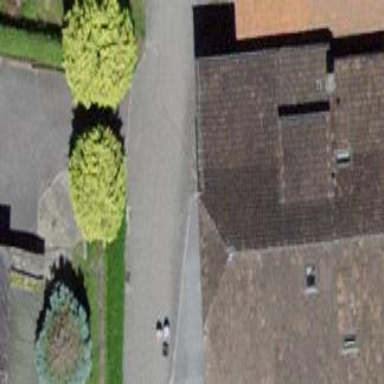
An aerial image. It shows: Residential building.